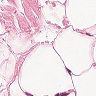
Metastatic tissue present: no